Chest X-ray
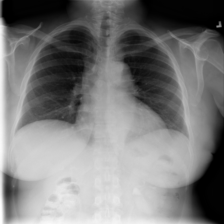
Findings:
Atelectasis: negative
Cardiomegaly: negative
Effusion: negative
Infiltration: negative
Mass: negative
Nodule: negative
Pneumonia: negative
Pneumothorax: negative
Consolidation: negative
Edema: negative
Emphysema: negative
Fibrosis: negative
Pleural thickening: negative
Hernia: negative